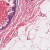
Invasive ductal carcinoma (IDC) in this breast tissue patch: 0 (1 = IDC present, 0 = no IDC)